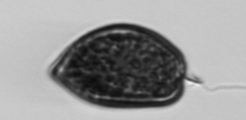
Label: Prorocentrum_micans